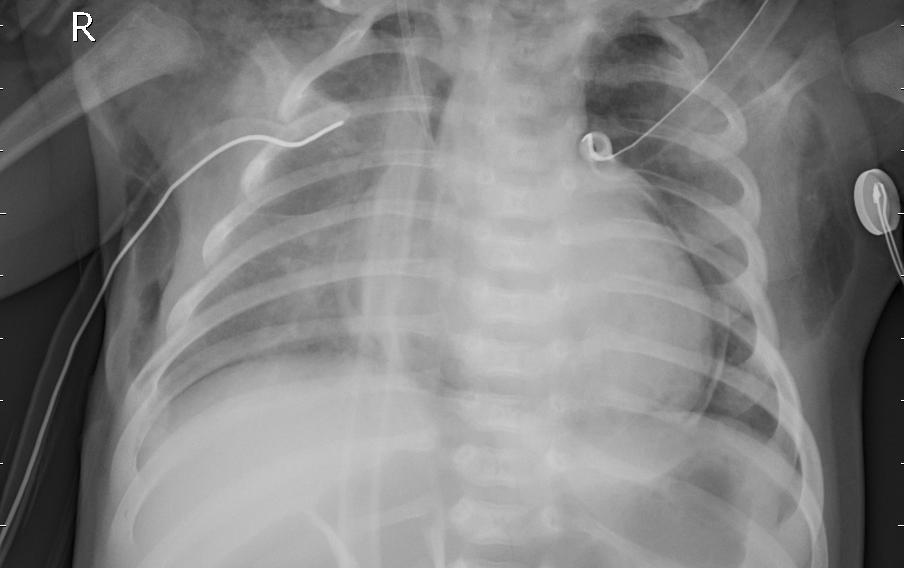
Diagnosis: PNEUMONIA